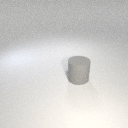
large gray rubber cylinder